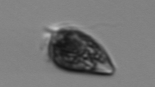
Label: Prorocentrum_triestinum